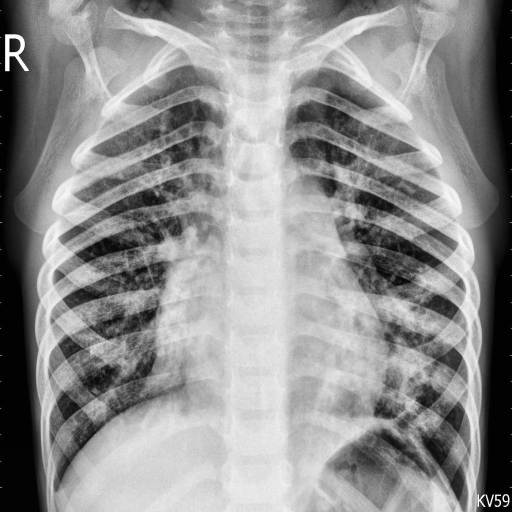
Finding: PNEUMONIA